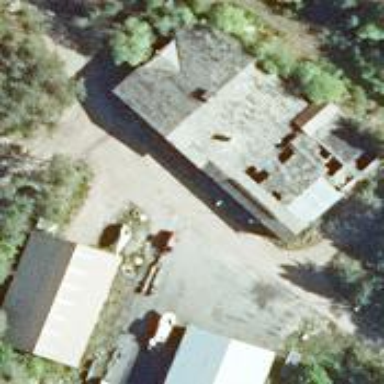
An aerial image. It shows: Building.